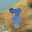
Label: 7